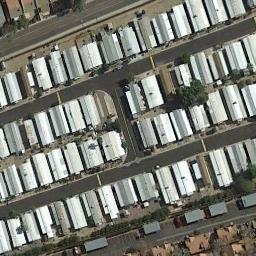
Label: residential